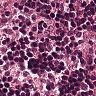
Metastatic tissue present: no